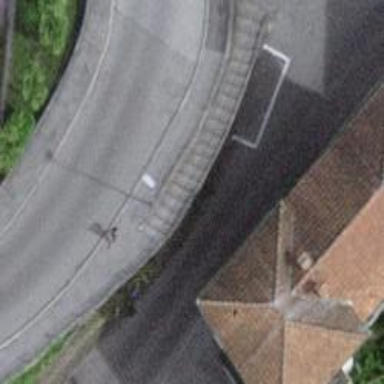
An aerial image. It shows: Asphalt steps along the road.